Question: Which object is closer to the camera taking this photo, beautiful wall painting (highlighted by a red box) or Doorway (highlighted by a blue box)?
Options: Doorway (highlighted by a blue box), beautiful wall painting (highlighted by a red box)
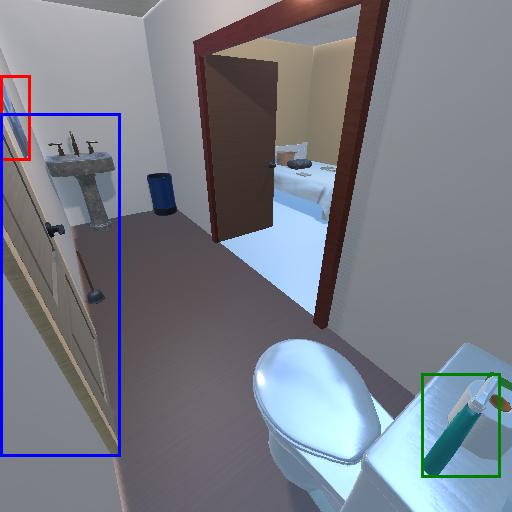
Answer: Doorway (highlighted by a blue box)